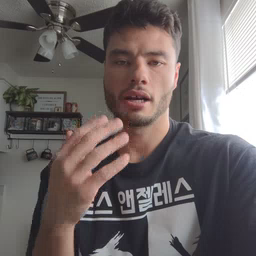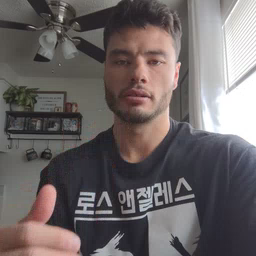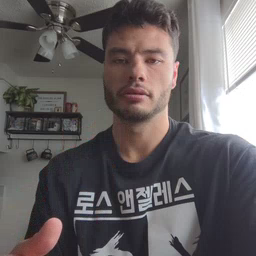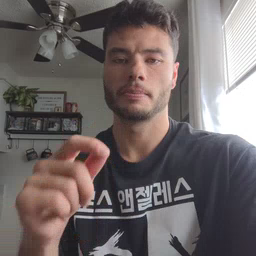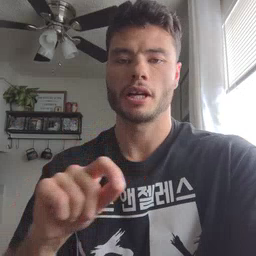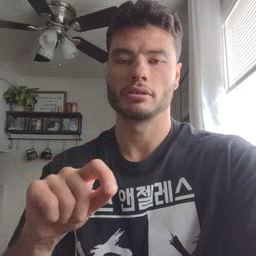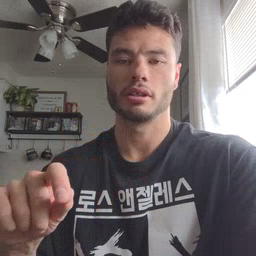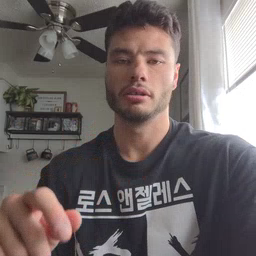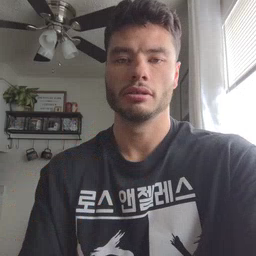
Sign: pen